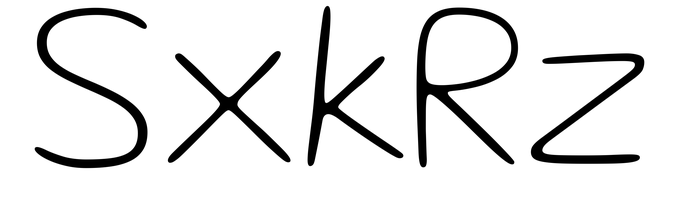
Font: Gluten_Thin